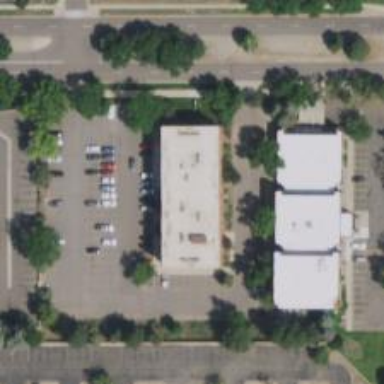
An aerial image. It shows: Healthcare clinic.